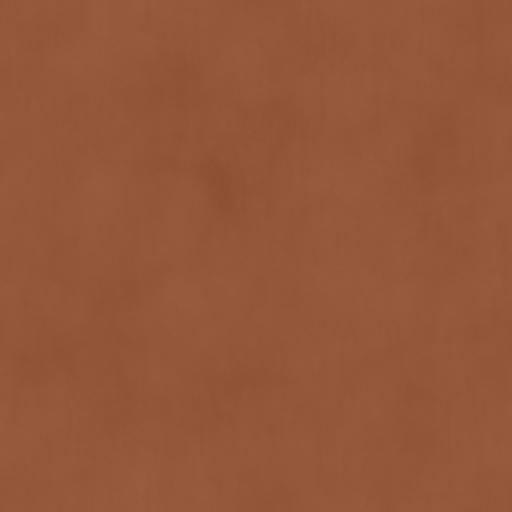
Tags: brown clay